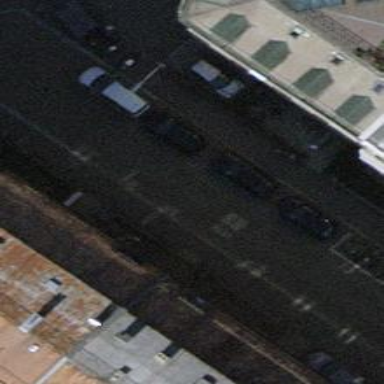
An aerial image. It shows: Parking lane designated for parking.